Interaction volume radius: 10 \u00c5
Interaction volume height: 15 \u00c5
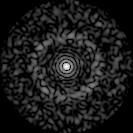
Disorder parameter: 0.8585